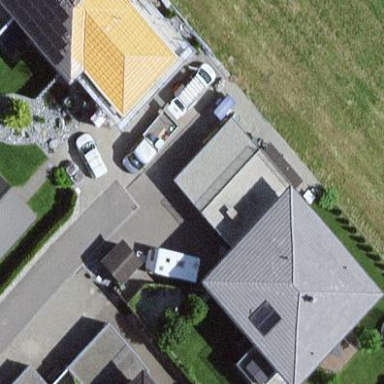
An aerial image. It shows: Simple and straightforward house.